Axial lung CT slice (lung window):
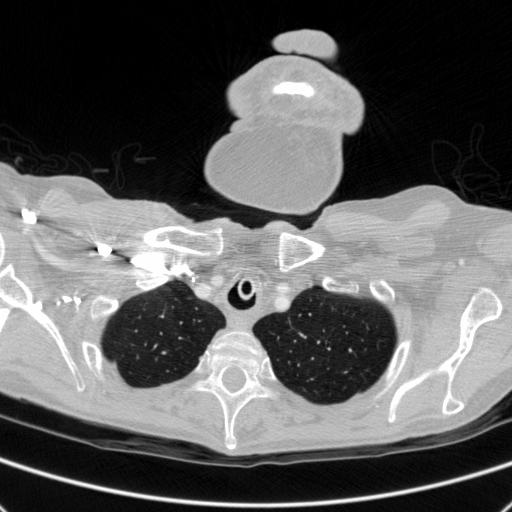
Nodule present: no